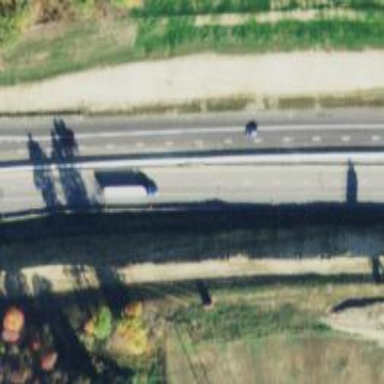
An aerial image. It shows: Asphalt motorway.